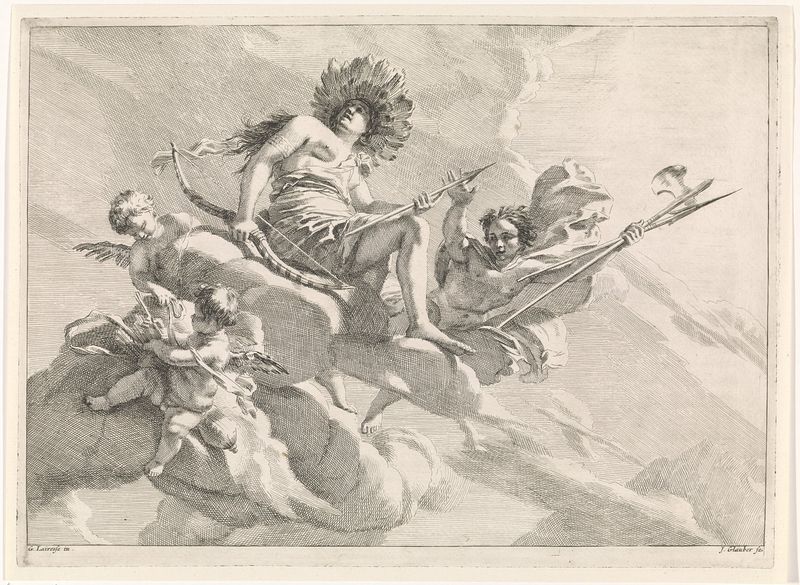
Titel: Diana met pijl en boog op een wolk
Künstler: Johannes Glauber
Standort: Amsterdam
Institution: Rijksmuseum
Schlagwörter: flügel, himmel, nackt, wolken, haar, schmuck, zeichnung, wolke, federn, haare, kind, kinder, engel, putte, putto, beine, füße, bogen, lanze, flug, druck, waffen, wolcken, hellebarde, lanzen, putten, beil, putti, pfeil, pfeile, pfeil und bogen, pfeil und bofen